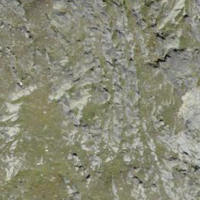
EUNIS habitat code: 31
Species observed at this site:
Aster alpinus
Saxifraga paniculata
Rupicapra rupicapra
Capra ibex